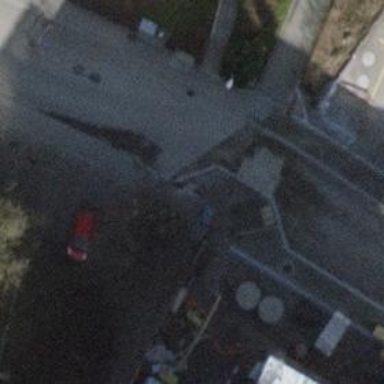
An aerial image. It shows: Unmarked and uncontrolled footway crossing.